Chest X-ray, PA view. Patient: 65 years old, sex M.
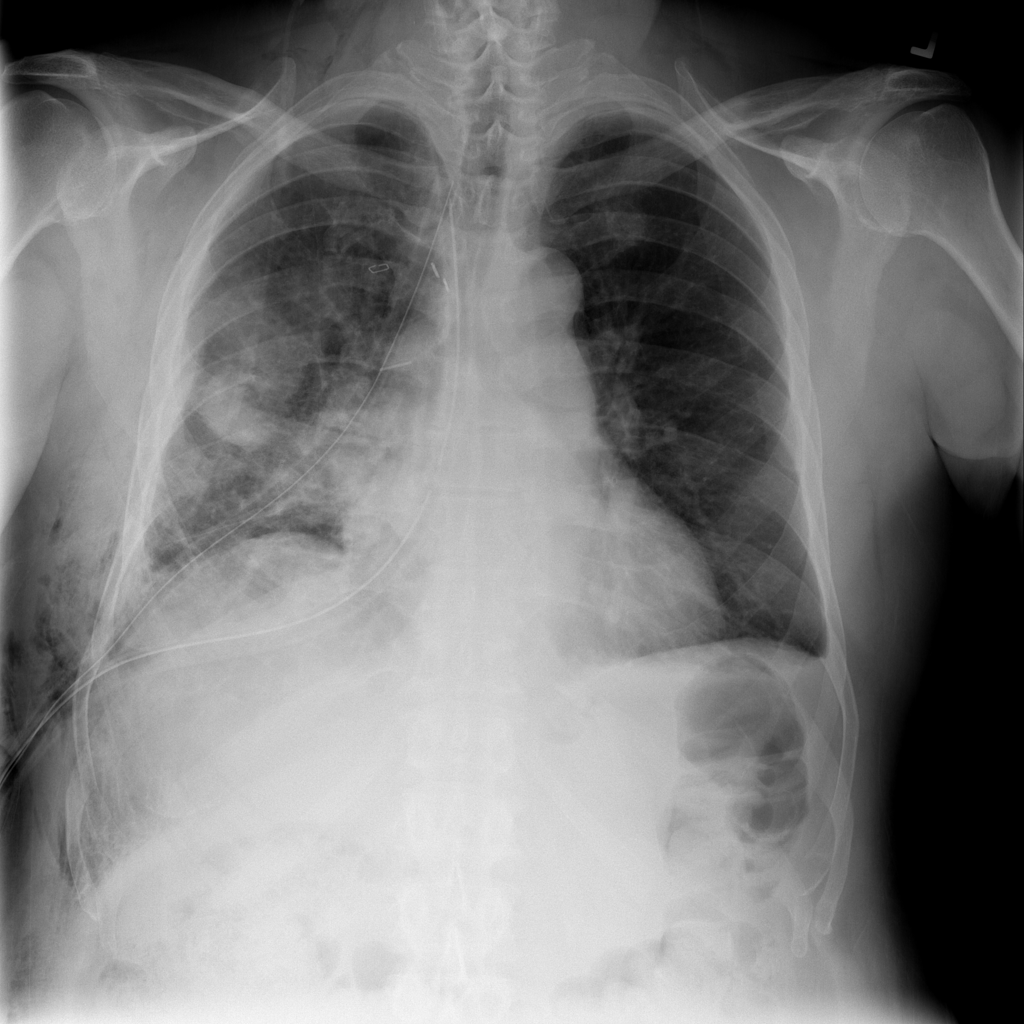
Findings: Emphysema